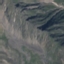
Land use / land cover class: HerbaceousVegetation